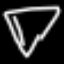
Label: diamond